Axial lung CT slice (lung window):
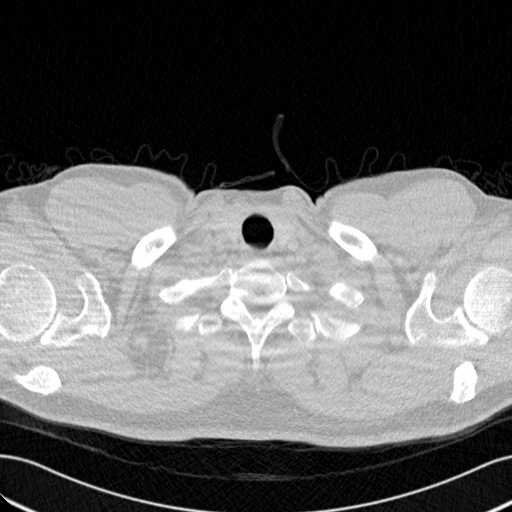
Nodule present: no